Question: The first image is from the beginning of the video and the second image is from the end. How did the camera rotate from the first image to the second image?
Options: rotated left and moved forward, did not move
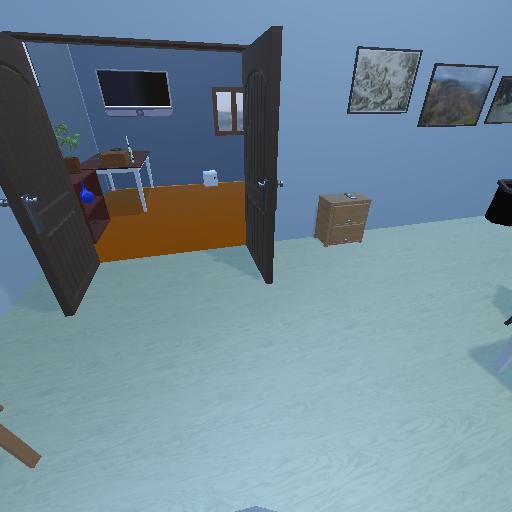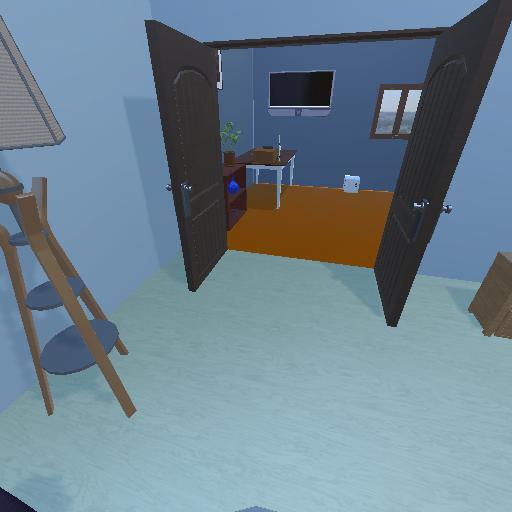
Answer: rotated left and moved forward